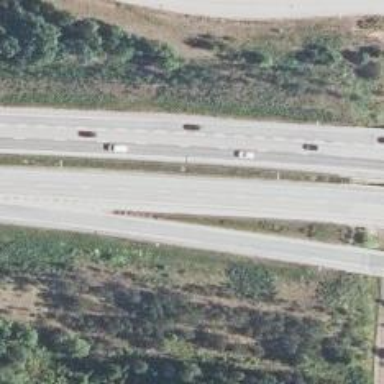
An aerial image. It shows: Asphalt motorway.